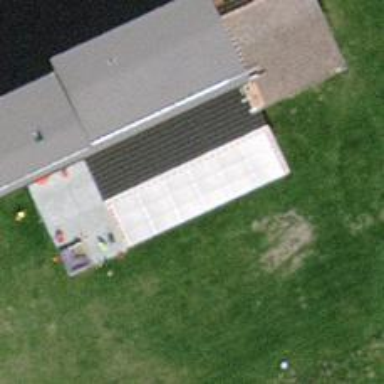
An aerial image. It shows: Small solar photovoltaic generator installed on rooftop.